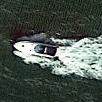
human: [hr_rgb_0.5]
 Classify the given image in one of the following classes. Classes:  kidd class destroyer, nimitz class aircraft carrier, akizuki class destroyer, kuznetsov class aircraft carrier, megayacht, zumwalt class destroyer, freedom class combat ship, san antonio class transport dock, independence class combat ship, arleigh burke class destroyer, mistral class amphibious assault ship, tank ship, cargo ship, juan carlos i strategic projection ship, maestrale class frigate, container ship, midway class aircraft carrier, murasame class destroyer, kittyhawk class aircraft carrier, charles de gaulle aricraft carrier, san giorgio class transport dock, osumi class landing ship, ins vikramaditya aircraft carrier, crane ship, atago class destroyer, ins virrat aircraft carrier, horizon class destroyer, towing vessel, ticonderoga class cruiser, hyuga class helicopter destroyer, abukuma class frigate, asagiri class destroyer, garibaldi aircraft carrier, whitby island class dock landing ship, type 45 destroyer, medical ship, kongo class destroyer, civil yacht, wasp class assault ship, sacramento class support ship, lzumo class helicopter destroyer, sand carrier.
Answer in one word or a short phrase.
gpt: Civil yacht